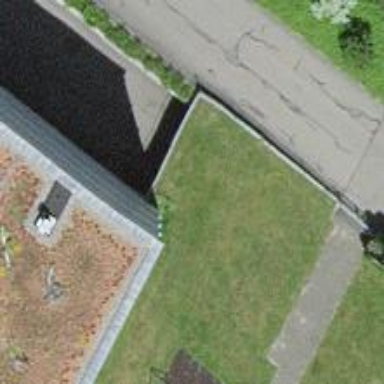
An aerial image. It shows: Parking entrance.